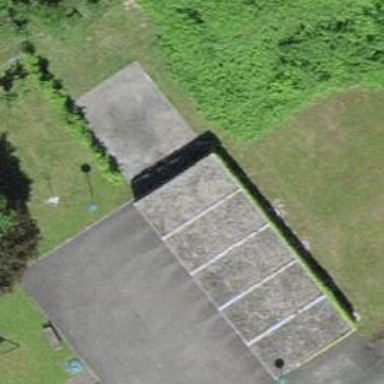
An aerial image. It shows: Garage.